Question: I'm trying to store an form object into a variable, but it not succeed:
This code doesn't work:
'''
Dim invoice_form As billing_new_invoice
'Get last remote Row
Dim last_row As Integer = CType(main.ActiveMdiChild, invoice_form).invoiceitems_new_invoice.Rows.Count - 1
Dim count_row As Integer = CType(main.ActiveMdiChild, invoice_form).invoiceitems_new_invoice.Rows.Count()
'''
This code works:
'''
Dim invoice_form As billing_new_invoice
'Get last remote Row
Dim last_row As Integer = CType(main.ActiveMdiChild, billing_new_invoice).invoiceitems_new_invoice.Rows.Count - 1
Dim count_row As Integer = CType(main.ActiveMdiChild, billing_new_invoice).invoiceitems_new_invoice.Rows.Count()
'''

I need to store the form instance in the variable (invoice_form), that could be used in multiple lines of code, but it says (Type 'invoice_form' is not defined.)
Anyone have idea to solve this ?
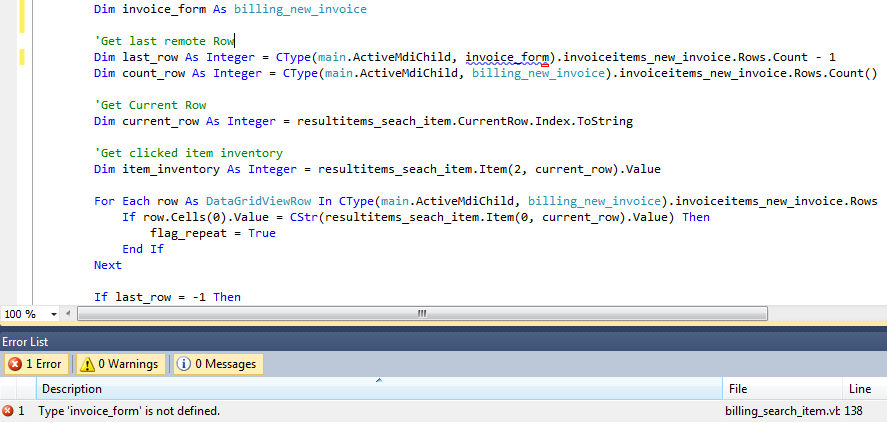
Answer: Not very clear what the issue is. I think you are looking for something like this:
'''
If TypeOf Me.ActiveMdiChild Is billing_new_invoice Then
Dim invoice_Form As billing_new_invoice = Me.ActiveMdiChild
Dim last_row As Integer = invoice_form.invoiceitems_new_invoice.Rows.Count - 1
Dim count_row As Integer = invoice_form.invoiceitems_new_invoice.Rows.Count()
//'etc
End If
'''
The problem with the code that isn't working is that it is trying to cast it into a variable, not a type. 'invoice_form' is a variable, 'billing_new_invoice' is a type.